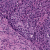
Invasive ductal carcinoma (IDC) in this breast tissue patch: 1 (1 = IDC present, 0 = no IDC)